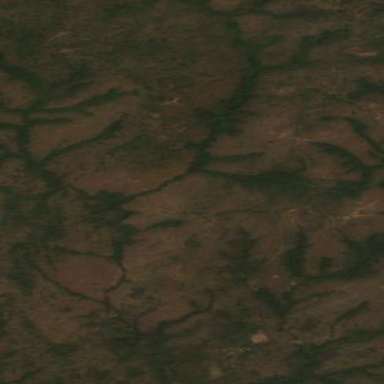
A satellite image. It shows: Forest area.